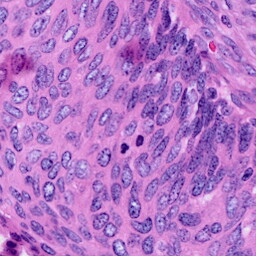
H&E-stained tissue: Cervix